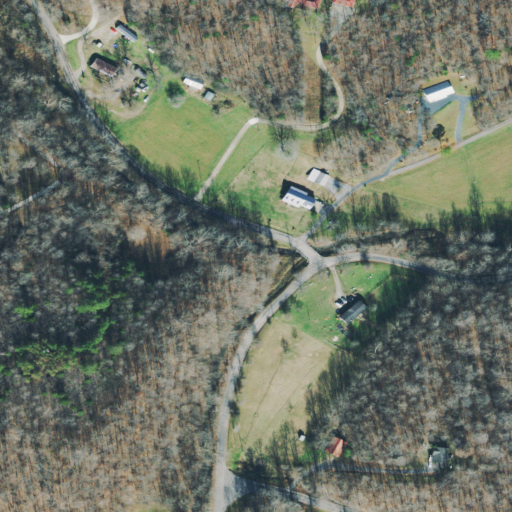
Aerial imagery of valley in Tennessee named Sleepy Hollow containing deciduous forest, open development, pasture, mixed forest, low intensity development, and medium intensity development